Question: I'm trying to get a header aligned with a body of text by baseline, but this seems to prove surprisingly hard. I've been toying with different methods but can't seem to find the perfect solution. Here's an example of what I'm after:

'''
<h2>XxMmxX</h2>
<p class="right">
I saw for the first time the earth's shape. I could easily see the shores of continents, islands, great rivers, folds of the terrain, large bodies of water. The horizon is dark blue, smoothly turning to black. . . the feelings which filled me I can express with one word--joy.
</p>
'''
Style:
'''
h2 {
position: relative;
font-size: 24px;
line-height: 40px;
text-align: right;
width: 190px;
top: 30px;
}
.right {
margin-left: 200px;
font-size: 14px;
line-height: 20px;
}
'''
I would like to have the baseline of 'XxMmxX' aligned with the baseline of the text.
Some notes:
- - -
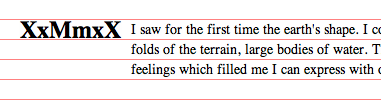
Answer: Try using a table, and use 'vertical-align: baseline;'